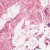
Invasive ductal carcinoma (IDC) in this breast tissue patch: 0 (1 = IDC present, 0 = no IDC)